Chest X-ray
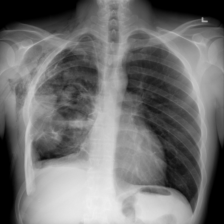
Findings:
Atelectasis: negative
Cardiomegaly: negative
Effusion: negative
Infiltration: negative
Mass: negative
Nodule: negative
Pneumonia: negative
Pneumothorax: negative
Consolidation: negative
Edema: negative
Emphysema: positive
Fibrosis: negative
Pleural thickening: positive
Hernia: negative